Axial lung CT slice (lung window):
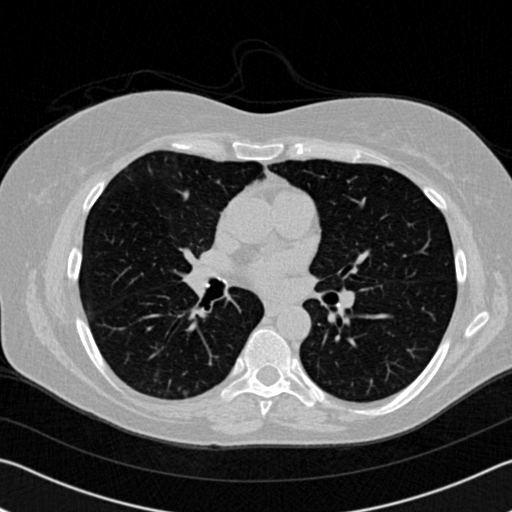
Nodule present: no